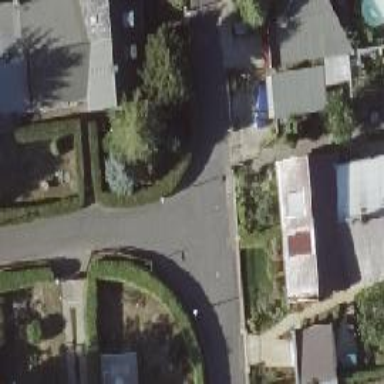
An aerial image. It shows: Asphalt road in residential area.